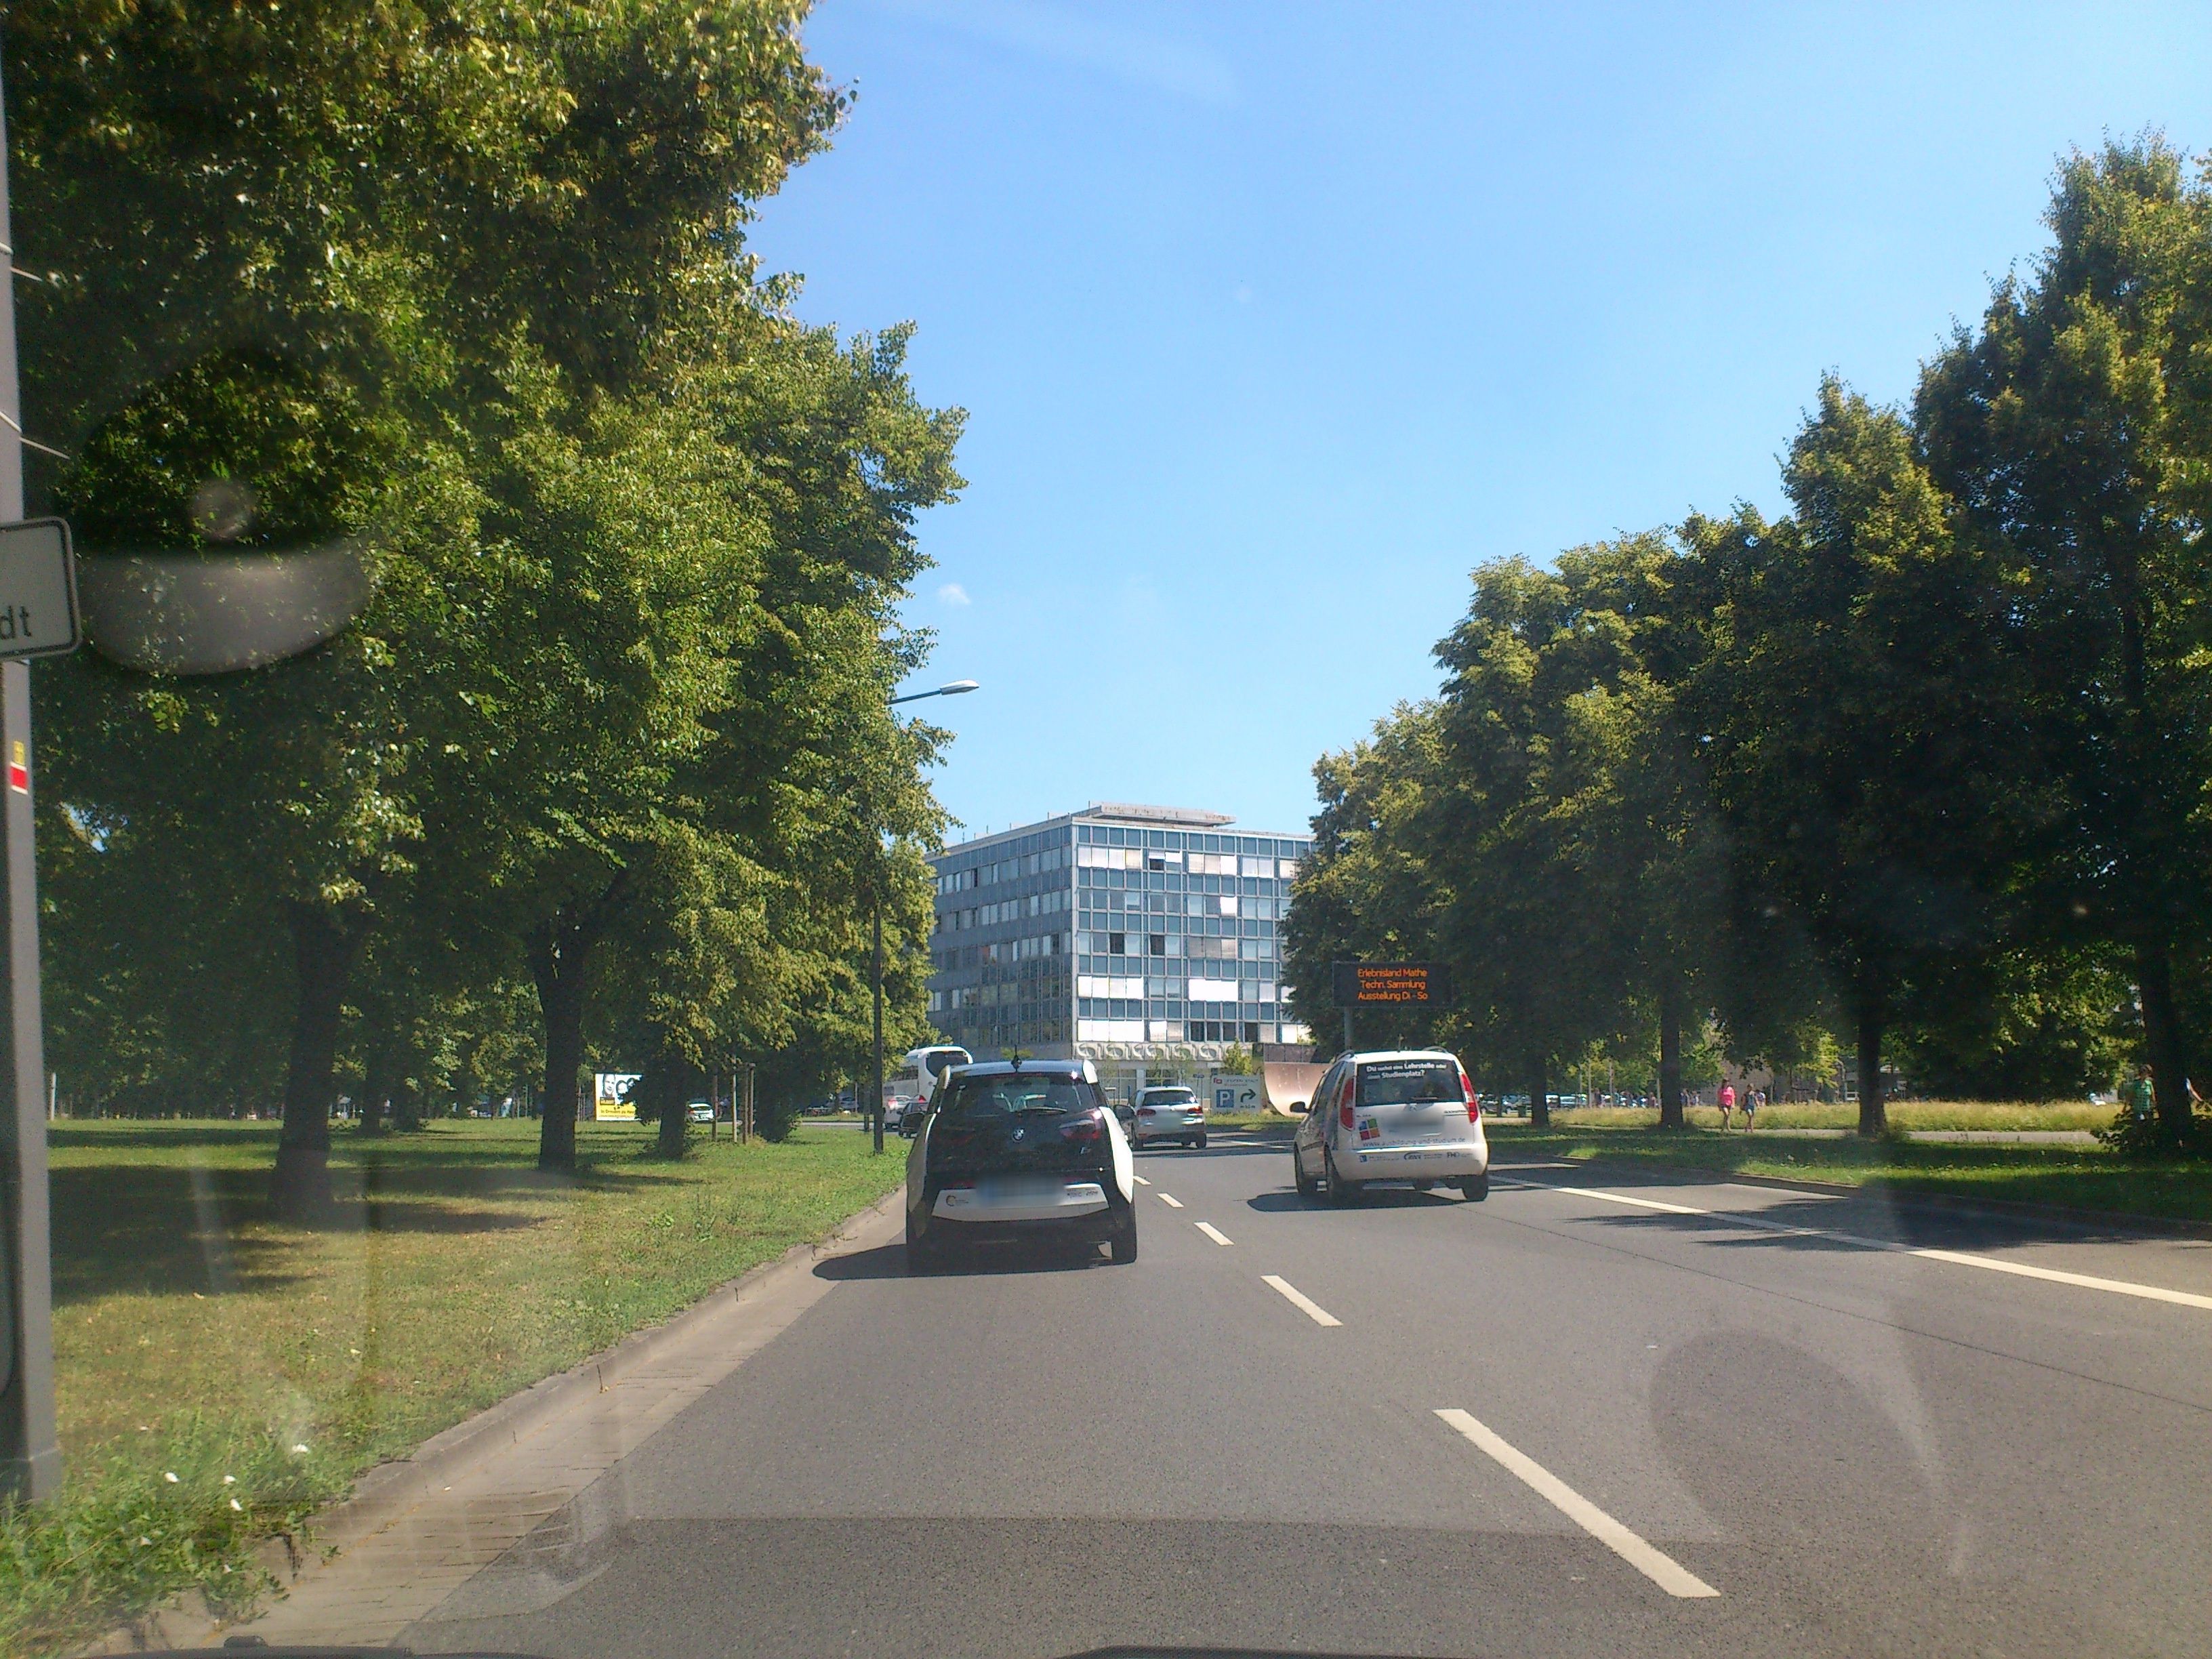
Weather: clear
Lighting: day
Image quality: good
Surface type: driving surface
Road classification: primary
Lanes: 2
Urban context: urban centre
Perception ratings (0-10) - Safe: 6.2, Lively: 7.06, Beautiful: 9.52, Boring: 2.33, Depressing: 0.47, Wealthy: 5.92